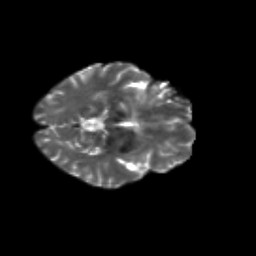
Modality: T2w
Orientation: axial
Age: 52
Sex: male
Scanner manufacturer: siemens
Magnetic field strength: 3 T
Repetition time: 4.71 s
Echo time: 0.0906 s